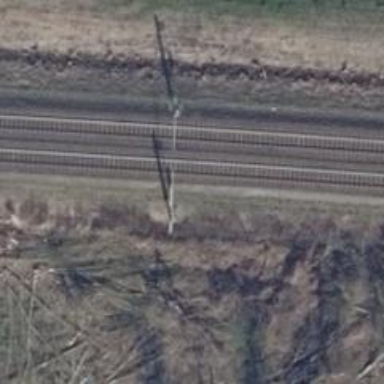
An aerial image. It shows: Milestone along the railway track with catenary mast.